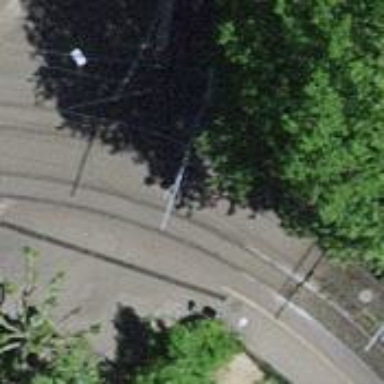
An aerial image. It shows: Crossing for the railway.